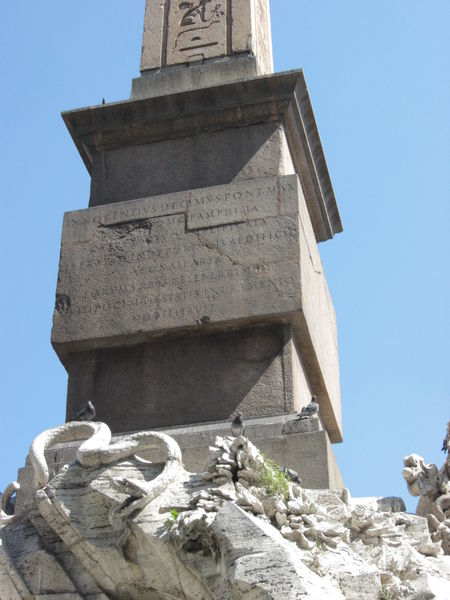
Titel: Vierströmebrunnen
Künstler: Giovanni Lorenzo Bernini
Standort: Rom, Piazza Navona (EU - I - Latium)
Schlagwörter: berg, blau, himmel, schatten, hell, licht, marmor, säule, weiss, tier, sockel, stein, pflanze, schrift, fels, tafel, denkmal, tauben, beschriftung, schlange, rom, sims, gesims, quader, obelisk, latein, schift